Question: My aim is easy, But I Don't know if I could retrieve my Data in one SQL query.
I have a table containing 4 columns the first holds some amounts to pay and the last is the installment's ID. I want, for a given amount get all the installments that I can pay.
For example (using the table below) if I have an amount = I want to get the 3 first rows (500/2000/2000) because I would pay 500 for the first, 2000 for the second and 300 for the third.

So is it possible to get desired rows in only one query ? I use SQL Server.
EDITED :
let's say the Amount that I have is
, which installments will I pay with that amount ?
: I would pay the 3 installments with ID's 136 / 135 and 134.
1. first I have 2800 so I can pay the first 500
2. second I have 2300 left So I can pay the second 2000
3. third I have 300 left so I can pay the third 2000 (and 1700 still remain unpaid)
Thanks.
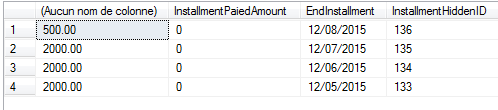
Answer: You seem to want a cumulative sum. If you are using SQL Server 2012+, then this is easy:
'''
select t.*
from (select t.*, sum(col1) over (order by installmenthiddenid desc) as cumesum
from table t
) t
where cumesum - col1 <= 2800;
'''
I am making guesses about the column names and how you are defining the ordering.
In earlier versions of SQL Server, you can do the same thing with 'apply' or a correlated subquery.
EDIT:
In SQL Server 2008, you would do:
'''
select t.*
from table t cross apply
(select t2.*, sum(t2.col1) as cumesum
from table t2
where t2.installmenthiddenid >= t.installmenthiddenid
) t2
where t2.cumesum - t.col1 <= 2800;
'''